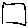
Label: square